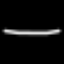
Label: line